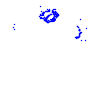
Particle: proton